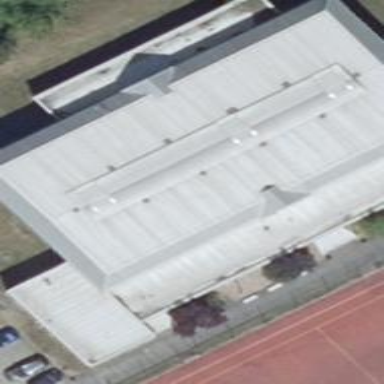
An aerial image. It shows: Sports center with multiple sport facilities located within building.